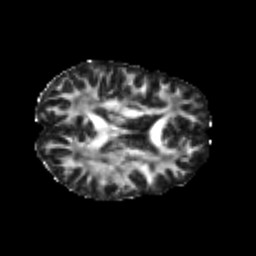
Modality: FA
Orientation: axial
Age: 23
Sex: female
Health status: healthy
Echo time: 0.074 s